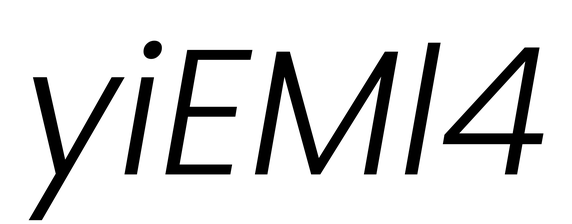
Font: Poppins-LightItalic